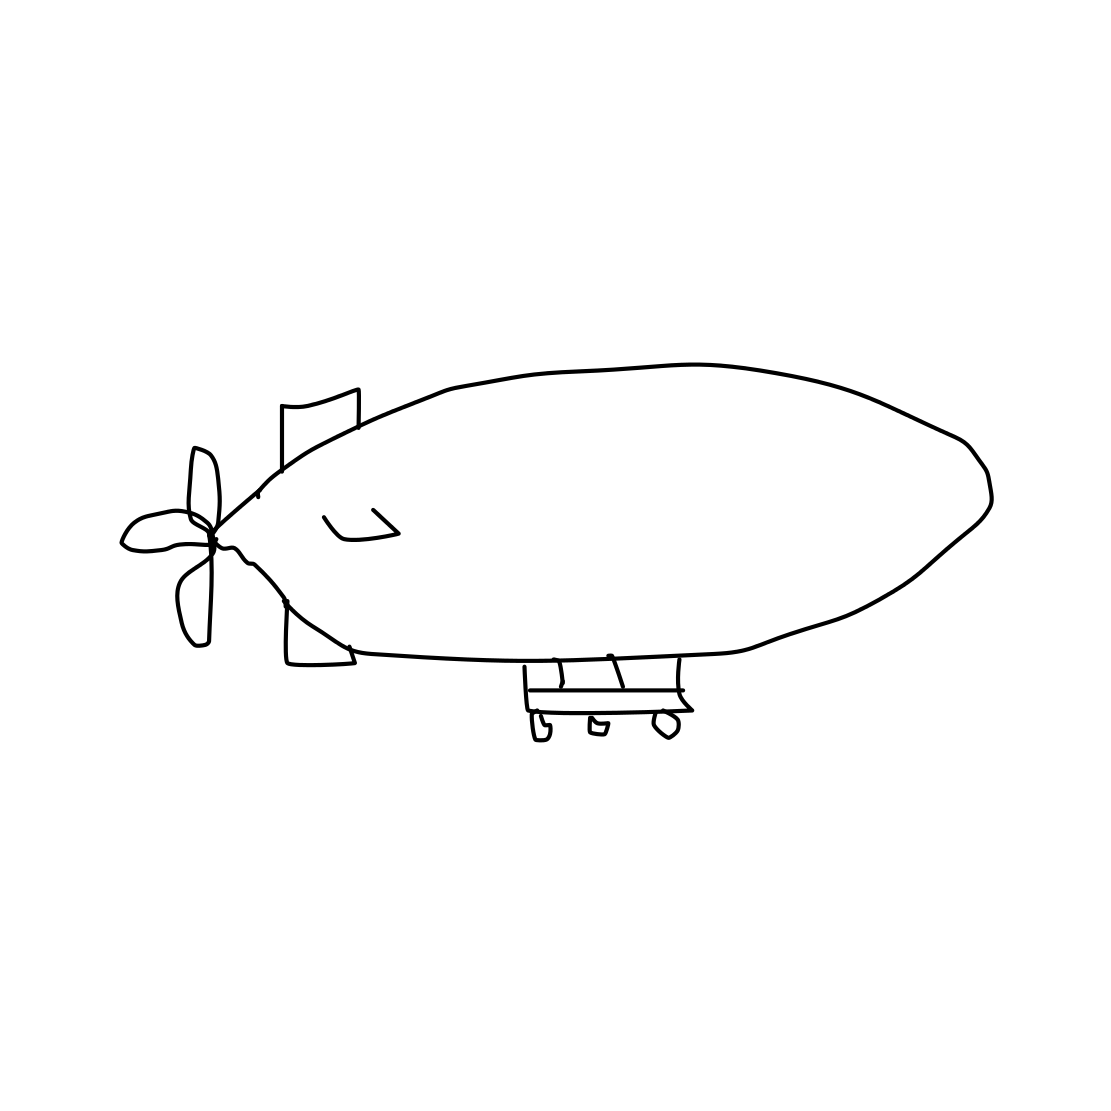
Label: blimp